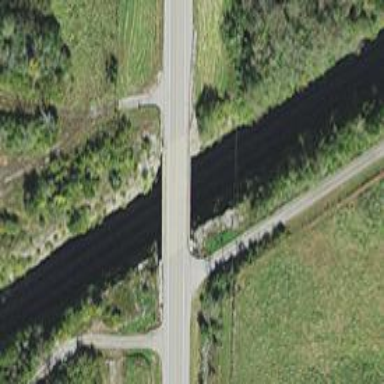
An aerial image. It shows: Tertiary road passing over bridge.